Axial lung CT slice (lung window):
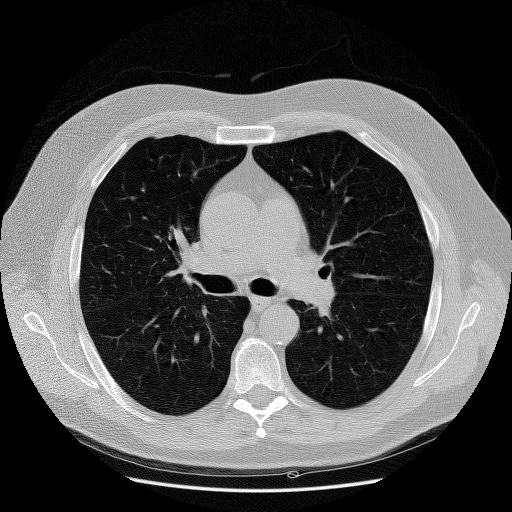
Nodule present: no